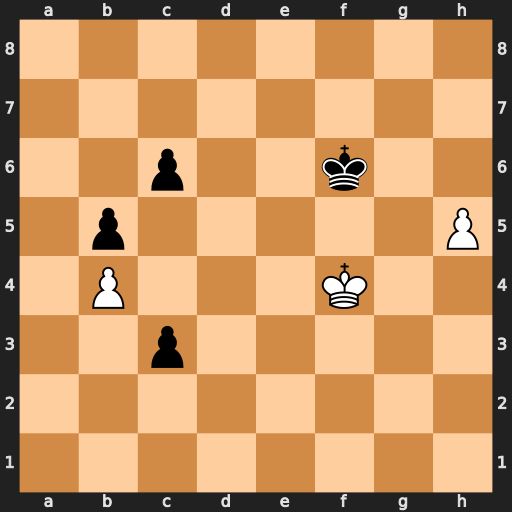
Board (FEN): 8/8/2p2k2/1p5P/1P3K2/2p5/8/8
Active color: w
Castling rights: -
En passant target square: -
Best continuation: Ke3 c2 Kd2 c1=R Kxc1